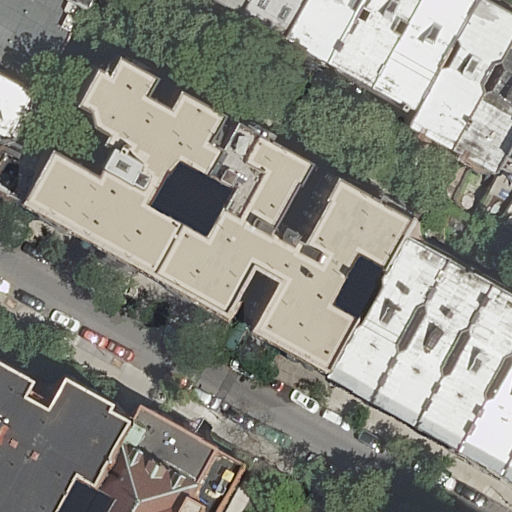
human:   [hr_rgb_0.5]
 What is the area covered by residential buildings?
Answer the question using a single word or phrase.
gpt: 4656m2

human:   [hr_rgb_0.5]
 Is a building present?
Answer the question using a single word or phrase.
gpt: yes

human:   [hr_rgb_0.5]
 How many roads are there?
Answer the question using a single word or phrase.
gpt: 2

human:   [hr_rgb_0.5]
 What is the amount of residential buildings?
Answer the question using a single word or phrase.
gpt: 21

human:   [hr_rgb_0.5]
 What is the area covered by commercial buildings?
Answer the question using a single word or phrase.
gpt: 0m2

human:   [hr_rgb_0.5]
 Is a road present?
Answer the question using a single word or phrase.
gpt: yes

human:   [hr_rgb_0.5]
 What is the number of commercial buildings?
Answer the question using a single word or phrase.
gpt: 0

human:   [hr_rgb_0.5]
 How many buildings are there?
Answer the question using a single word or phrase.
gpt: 21

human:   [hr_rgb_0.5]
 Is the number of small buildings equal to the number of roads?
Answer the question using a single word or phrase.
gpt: no

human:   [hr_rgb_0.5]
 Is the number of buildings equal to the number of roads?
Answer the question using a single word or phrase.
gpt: no

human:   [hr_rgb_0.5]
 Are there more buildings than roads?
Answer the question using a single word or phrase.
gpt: yes

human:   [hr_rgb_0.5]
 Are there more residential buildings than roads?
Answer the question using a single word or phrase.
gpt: yes

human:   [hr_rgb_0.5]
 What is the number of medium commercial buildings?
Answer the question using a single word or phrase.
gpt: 0

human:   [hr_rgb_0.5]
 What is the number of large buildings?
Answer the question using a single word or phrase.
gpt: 2

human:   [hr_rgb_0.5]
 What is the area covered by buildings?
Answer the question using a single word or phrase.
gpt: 4656m2

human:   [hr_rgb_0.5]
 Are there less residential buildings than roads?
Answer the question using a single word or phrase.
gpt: no

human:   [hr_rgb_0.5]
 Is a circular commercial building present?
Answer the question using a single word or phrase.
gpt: no

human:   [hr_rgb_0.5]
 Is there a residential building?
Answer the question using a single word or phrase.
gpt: yes

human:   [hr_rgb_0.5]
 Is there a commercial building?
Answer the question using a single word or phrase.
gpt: no

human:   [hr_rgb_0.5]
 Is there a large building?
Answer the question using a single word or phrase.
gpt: yes

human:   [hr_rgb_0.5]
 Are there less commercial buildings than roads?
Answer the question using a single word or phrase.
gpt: yes

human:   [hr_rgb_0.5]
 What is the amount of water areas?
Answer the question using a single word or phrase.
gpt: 0

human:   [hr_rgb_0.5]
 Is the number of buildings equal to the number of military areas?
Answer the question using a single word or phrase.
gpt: no

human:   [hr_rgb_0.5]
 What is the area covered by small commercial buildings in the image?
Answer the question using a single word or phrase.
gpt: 0m2

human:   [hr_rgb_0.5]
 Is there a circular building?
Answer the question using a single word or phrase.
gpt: no

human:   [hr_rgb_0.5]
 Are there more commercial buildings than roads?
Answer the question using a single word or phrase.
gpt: no

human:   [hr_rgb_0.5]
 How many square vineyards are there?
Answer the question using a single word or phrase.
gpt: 0

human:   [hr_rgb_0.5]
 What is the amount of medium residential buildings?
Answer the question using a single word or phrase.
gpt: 11

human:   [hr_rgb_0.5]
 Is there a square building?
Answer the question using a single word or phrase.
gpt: no

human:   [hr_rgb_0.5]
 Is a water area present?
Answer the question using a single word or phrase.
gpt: no

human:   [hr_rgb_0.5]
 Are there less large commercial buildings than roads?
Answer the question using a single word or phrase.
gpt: yes

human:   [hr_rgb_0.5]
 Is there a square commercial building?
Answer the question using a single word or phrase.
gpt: no

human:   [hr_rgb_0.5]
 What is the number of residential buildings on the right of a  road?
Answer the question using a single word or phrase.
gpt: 14

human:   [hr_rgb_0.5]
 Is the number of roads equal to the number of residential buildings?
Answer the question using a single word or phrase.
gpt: no

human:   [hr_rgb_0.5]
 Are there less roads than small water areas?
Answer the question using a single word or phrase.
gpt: no

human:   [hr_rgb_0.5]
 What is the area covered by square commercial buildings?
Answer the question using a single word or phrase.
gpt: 0m2

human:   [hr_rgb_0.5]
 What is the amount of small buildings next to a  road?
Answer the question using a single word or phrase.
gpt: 8

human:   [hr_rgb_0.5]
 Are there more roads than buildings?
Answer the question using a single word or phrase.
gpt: no

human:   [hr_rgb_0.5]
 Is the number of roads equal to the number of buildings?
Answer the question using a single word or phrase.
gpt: no

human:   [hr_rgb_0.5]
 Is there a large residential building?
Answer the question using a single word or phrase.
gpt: yes

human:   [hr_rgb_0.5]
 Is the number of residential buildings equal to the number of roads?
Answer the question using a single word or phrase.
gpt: no

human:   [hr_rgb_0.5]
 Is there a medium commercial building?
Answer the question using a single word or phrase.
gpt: no

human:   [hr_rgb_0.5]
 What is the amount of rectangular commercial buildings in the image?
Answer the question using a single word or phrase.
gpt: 0

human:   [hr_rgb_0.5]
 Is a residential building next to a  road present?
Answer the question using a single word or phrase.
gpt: yes

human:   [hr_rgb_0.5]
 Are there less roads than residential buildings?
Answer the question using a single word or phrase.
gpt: yes

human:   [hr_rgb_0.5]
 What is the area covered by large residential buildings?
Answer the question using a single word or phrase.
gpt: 1951m2

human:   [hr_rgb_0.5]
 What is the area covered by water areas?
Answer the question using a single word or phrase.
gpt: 0m2

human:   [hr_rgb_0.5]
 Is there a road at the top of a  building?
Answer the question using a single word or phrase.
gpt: yes

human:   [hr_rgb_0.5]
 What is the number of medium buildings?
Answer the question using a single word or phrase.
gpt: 11

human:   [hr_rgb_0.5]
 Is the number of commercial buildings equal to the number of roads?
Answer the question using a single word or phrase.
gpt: no

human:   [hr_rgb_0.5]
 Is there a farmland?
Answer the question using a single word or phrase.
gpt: no

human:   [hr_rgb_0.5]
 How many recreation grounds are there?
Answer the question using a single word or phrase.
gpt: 0

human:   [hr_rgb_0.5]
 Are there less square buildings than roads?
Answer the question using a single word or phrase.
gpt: yes

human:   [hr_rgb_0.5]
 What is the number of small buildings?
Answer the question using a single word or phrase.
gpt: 8

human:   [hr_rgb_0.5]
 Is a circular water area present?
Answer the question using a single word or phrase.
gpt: no

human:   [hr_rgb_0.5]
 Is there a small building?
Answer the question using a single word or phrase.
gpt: yes

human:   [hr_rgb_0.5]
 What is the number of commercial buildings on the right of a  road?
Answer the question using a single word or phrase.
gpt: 0

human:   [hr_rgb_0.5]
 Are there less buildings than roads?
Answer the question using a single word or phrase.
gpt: no

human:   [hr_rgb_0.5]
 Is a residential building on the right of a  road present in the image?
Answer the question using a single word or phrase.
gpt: yes

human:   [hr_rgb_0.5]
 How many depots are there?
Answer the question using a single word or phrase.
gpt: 0

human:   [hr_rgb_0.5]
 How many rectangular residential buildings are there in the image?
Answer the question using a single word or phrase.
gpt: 13

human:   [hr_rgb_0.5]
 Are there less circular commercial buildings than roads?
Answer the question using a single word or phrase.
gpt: yes

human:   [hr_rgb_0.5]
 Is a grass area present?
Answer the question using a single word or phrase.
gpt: no

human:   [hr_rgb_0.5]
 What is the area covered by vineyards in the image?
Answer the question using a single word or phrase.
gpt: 0m2